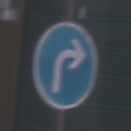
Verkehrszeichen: VorgeschriebeneFahrtrichtungRechts
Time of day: MorningAfternoon
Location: Outdoor (Urban)
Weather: PartlyCloudy
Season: NotSpecified
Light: Natural